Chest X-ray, AP view. Patient: 39 years old, sex M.
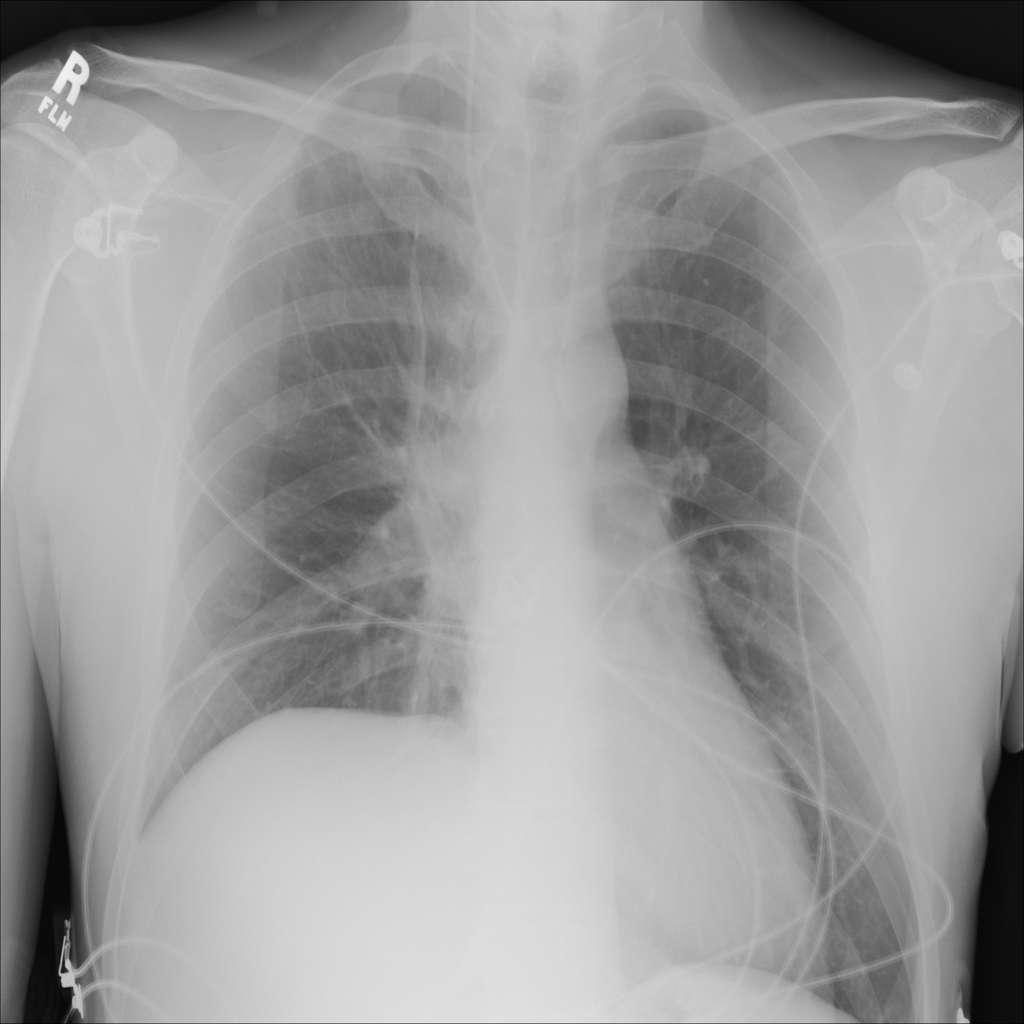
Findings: Atelectasis